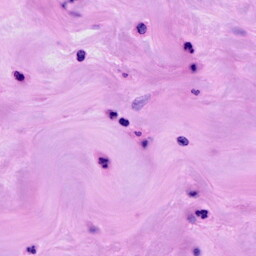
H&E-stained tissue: Breast